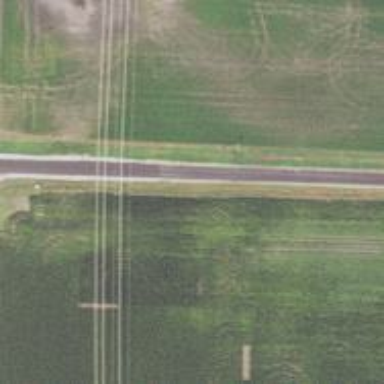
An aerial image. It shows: Unclassified road.